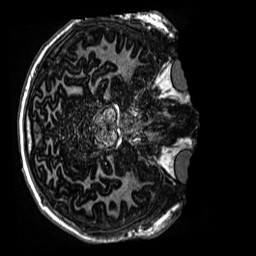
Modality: MP2RAGE
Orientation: axial
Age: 12
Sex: male
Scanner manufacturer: siemens
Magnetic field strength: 3 T
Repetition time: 4 s
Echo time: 0.00299 s